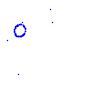
Particle: proton